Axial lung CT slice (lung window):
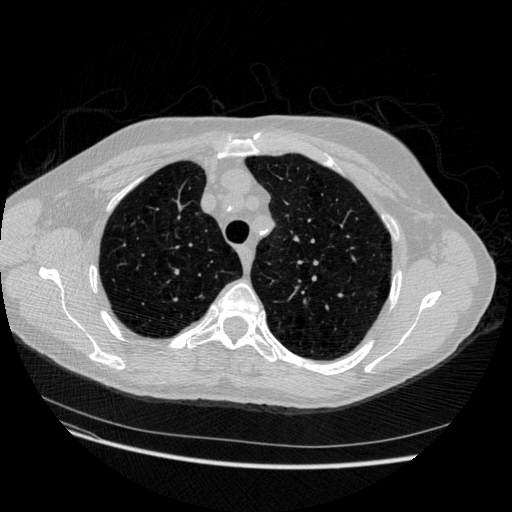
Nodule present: no